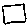
Label: square